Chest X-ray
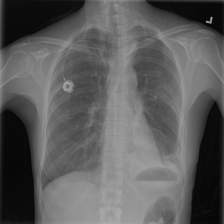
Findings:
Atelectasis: negative
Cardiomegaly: negative
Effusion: negative
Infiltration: negative
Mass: negative
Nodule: negative
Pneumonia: negative
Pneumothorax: negative
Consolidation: negative
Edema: negative
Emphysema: negative
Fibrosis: negative
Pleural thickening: negative
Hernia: negative